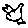
Label: bird